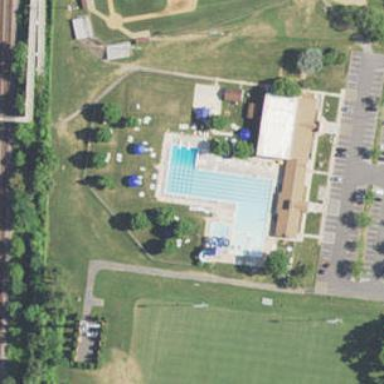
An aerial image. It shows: Swimming pool area designated for leisure and sports activities.